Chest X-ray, AP view. Patient: 51 years old, sex F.
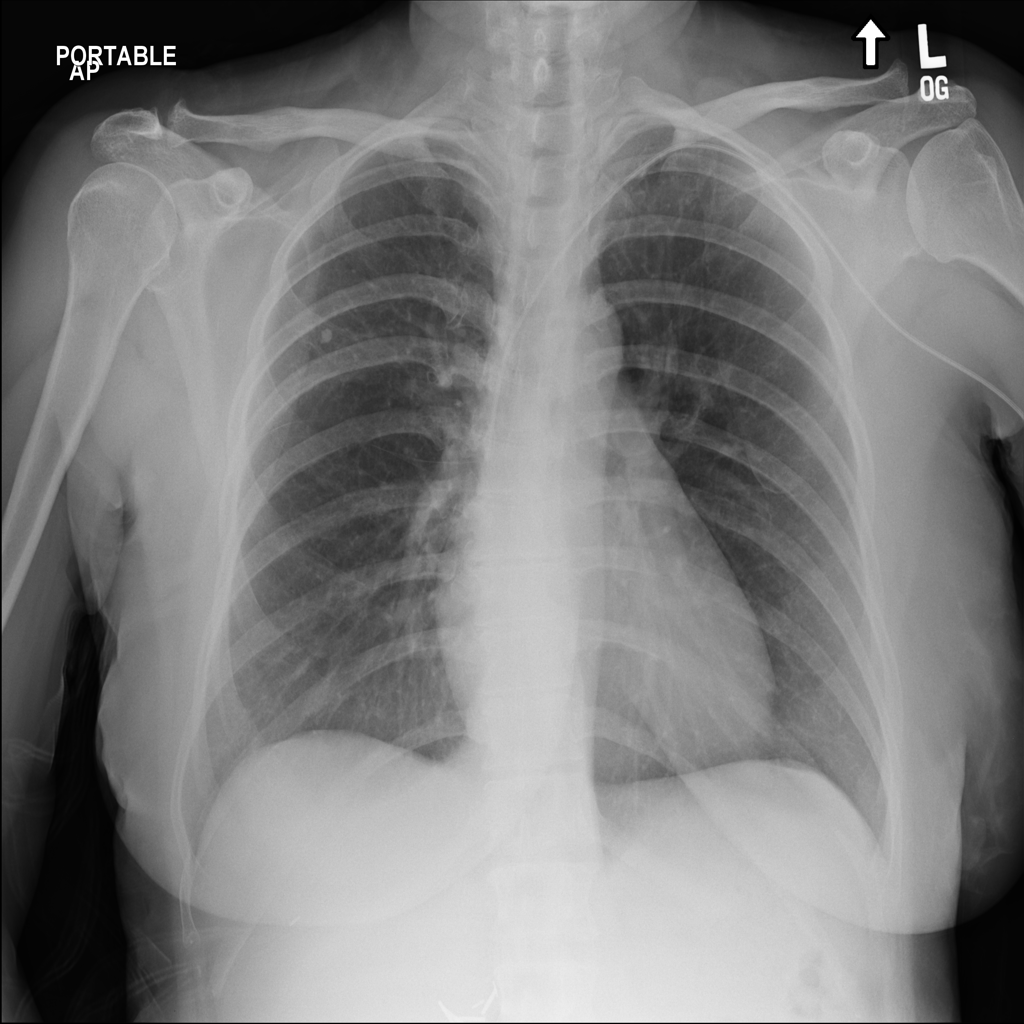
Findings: Nodule